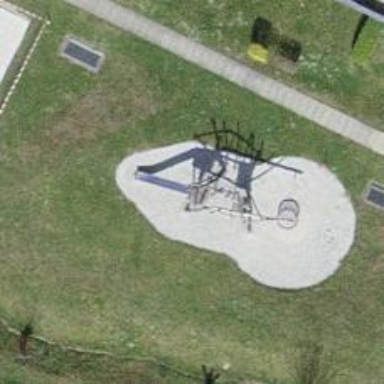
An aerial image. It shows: Playground with slide.